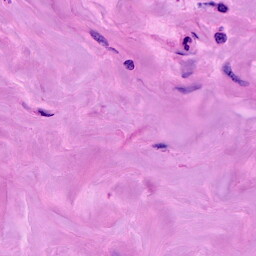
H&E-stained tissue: Breast